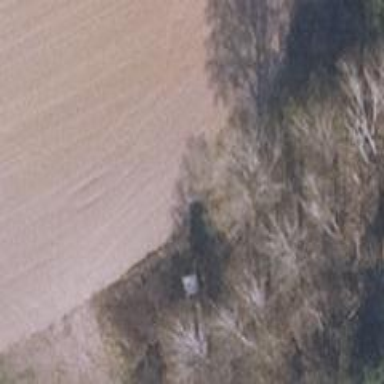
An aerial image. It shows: Shelter that serves as hunting stand.